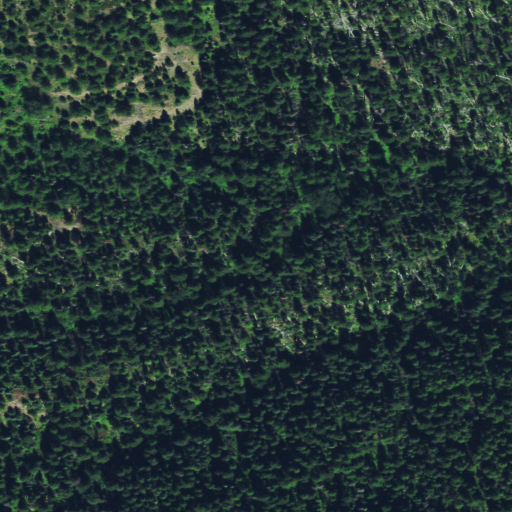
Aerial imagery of valley in Montana named Melhorn Gulch containing evergreen forest and shrub